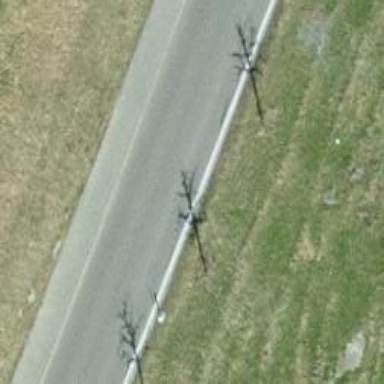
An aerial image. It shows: Tertiary road with asphalt surface.